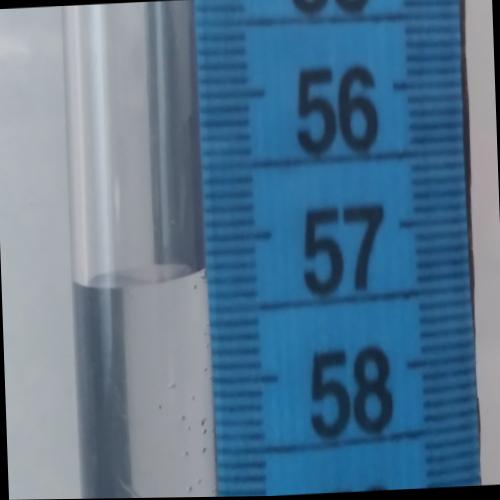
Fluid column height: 57.2 cm